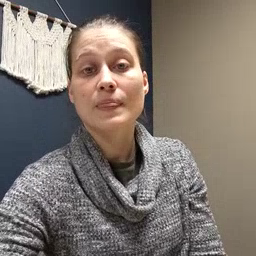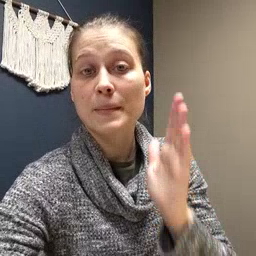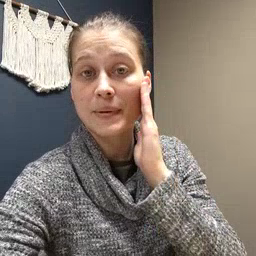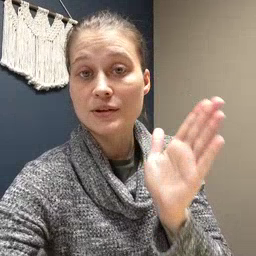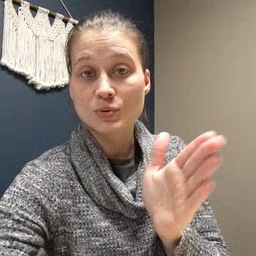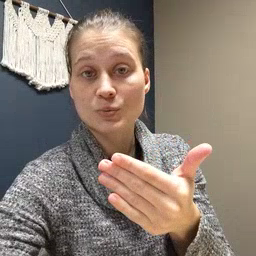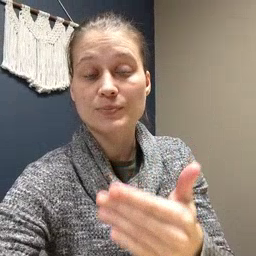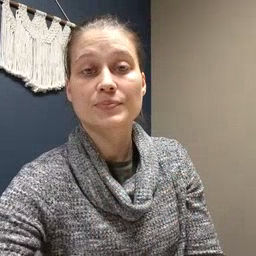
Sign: bedroom